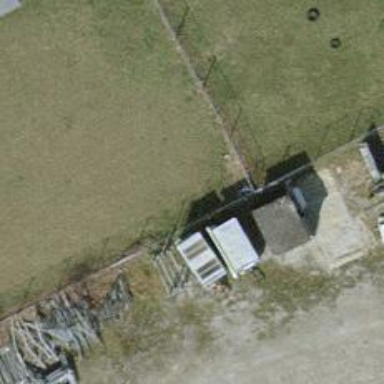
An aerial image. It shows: Fence is in the image.